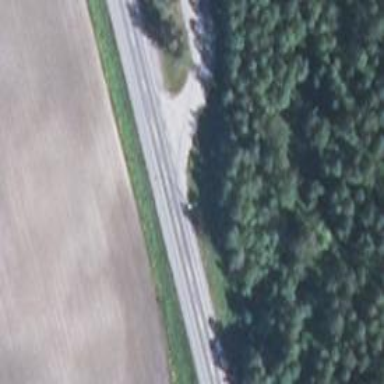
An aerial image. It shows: Trunk highway.